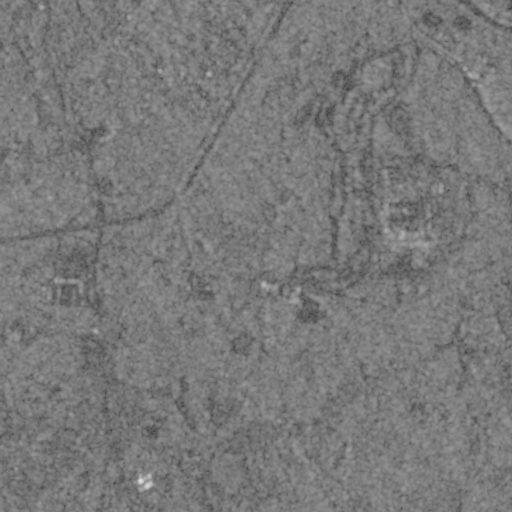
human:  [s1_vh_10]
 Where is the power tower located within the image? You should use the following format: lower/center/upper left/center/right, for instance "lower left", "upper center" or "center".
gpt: The power tower is located in the upper right of the image.
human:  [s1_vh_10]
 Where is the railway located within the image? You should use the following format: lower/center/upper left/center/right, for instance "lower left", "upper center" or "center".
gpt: The railway is located in the right of the image.
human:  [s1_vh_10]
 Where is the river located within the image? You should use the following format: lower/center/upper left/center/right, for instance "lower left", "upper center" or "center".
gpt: The river is located in the upper right of the image.
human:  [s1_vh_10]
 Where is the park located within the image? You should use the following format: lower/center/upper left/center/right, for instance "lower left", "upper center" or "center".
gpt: There is no park in the image.

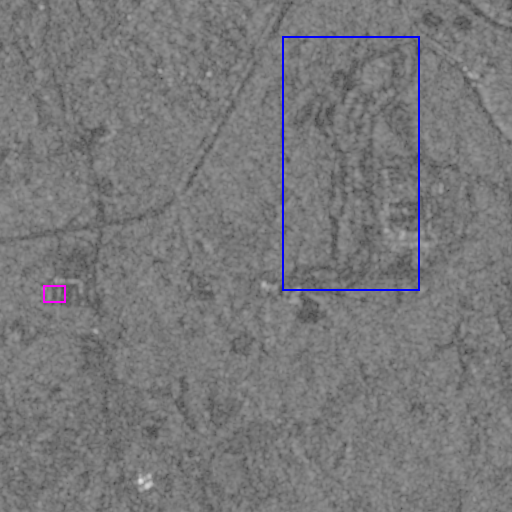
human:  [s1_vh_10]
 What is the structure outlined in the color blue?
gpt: The structure outlined in blue is a park.
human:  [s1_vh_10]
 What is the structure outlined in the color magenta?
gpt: The structure outlined in magenta is a building.
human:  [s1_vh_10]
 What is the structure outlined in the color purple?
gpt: There is no purple outline.